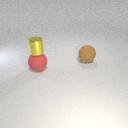
small yellow metal cylinder above large red rubber sphere